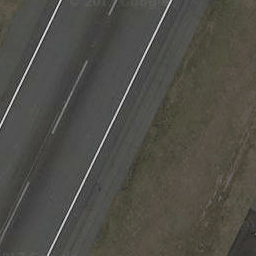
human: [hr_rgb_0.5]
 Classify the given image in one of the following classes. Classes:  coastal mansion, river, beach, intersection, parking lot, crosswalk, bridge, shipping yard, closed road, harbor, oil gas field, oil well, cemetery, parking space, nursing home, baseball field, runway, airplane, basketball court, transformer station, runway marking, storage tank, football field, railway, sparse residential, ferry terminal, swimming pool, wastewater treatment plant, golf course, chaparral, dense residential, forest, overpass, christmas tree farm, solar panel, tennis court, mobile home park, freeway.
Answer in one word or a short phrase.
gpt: runway